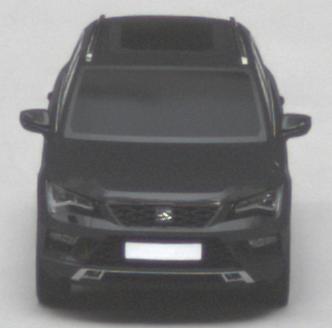
Make: SEAT
Model: Ateca 1.0 TSI Ecomotive
Detailed model: Ateca (5FP)
Model produced from: 2016/08
Model produced until: 2018/08
Doors: 5
Color: black
Road condition: dry road
Daytime: midday
Contrast: medium contrast